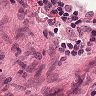
Metastatic tissue present: no